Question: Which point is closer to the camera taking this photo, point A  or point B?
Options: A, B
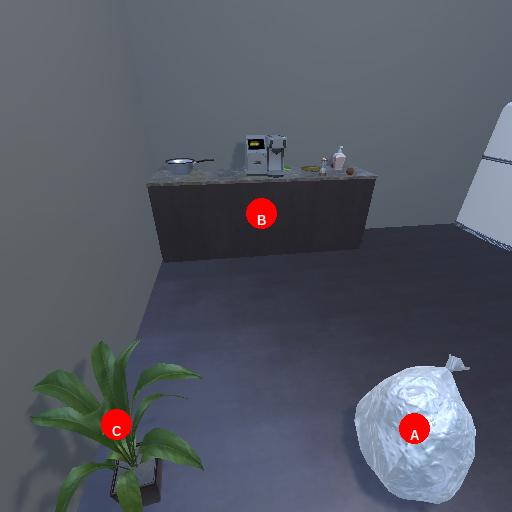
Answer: A